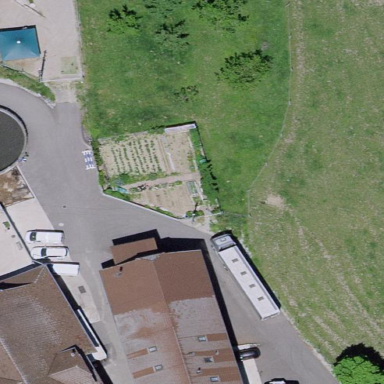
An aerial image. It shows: Farm building.